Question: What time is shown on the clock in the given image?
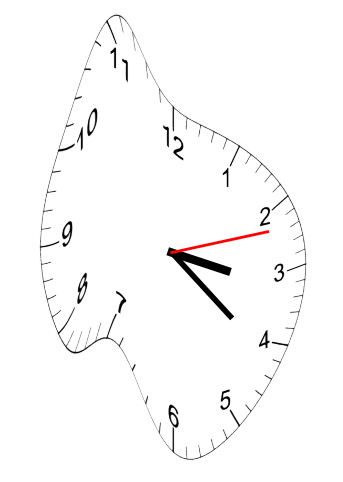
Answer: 03:21:12